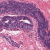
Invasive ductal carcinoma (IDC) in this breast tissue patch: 0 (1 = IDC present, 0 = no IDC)